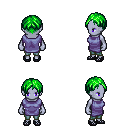
a pixel art fantasy rpg character, female body template, dark elf, purple skin, chain tabard jacket, teal pants, green parted hairstyle, ghillies, four views (front, back, left, right), 2x2 character sprite sheet, small pixel art, hard edges, no anti-aliasing